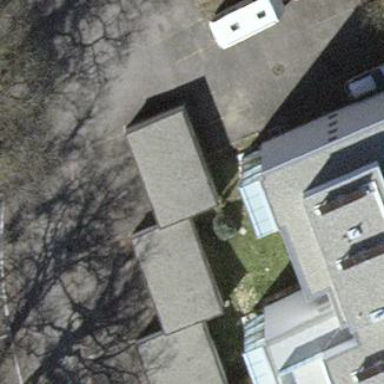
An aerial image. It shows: Group of garages.